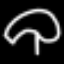
Label: mushroom